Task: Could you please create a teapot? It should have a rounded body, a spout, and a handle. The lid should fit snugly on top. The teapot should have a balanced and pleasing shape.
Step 97:
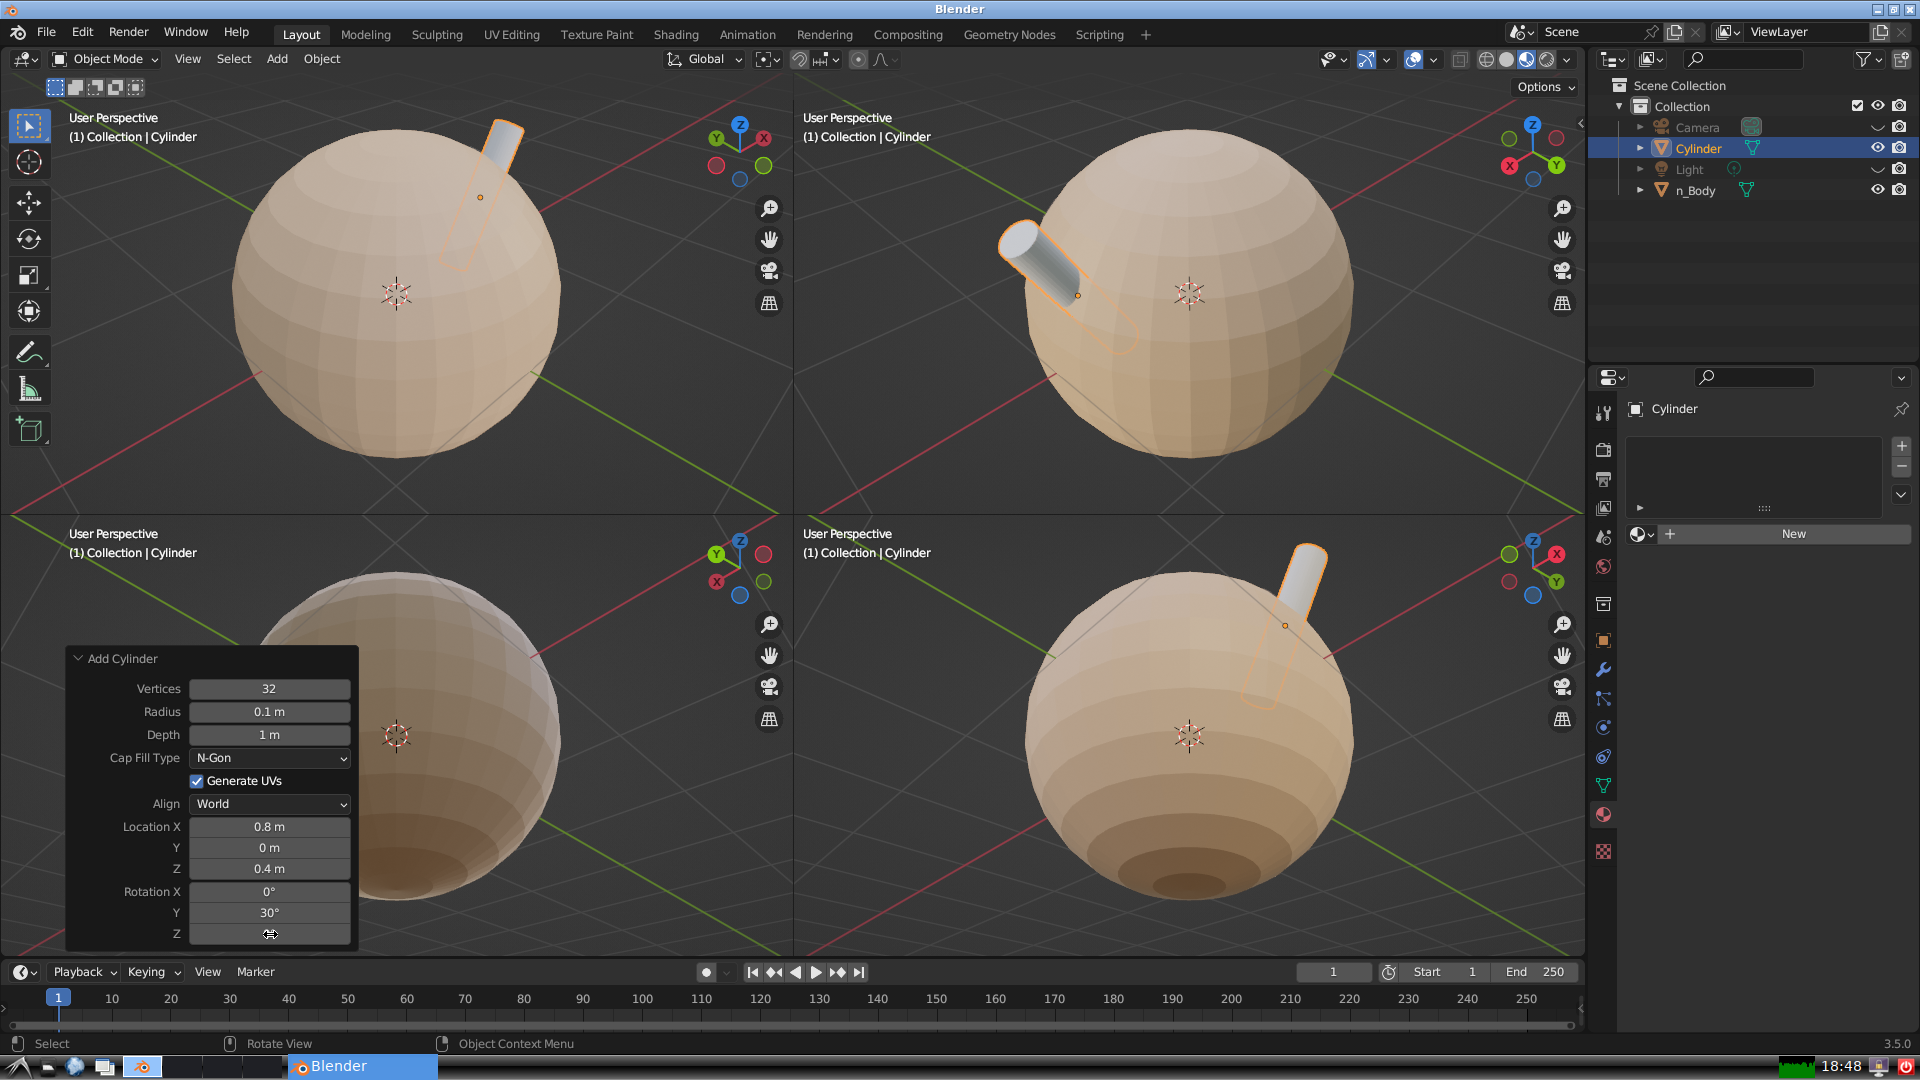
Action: click: no